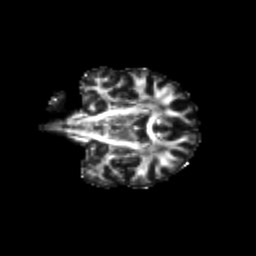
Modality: FA
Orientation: coronal
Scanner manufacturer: siemens
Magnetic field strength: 3 T
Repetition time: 9.2 s
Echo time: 0.084 s